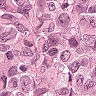
Metastatic tissue present: yes